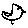
Label: bird